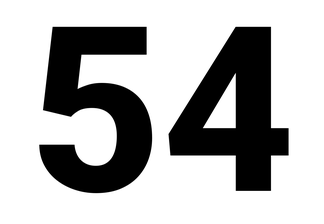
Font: Roboto_ExtraBold